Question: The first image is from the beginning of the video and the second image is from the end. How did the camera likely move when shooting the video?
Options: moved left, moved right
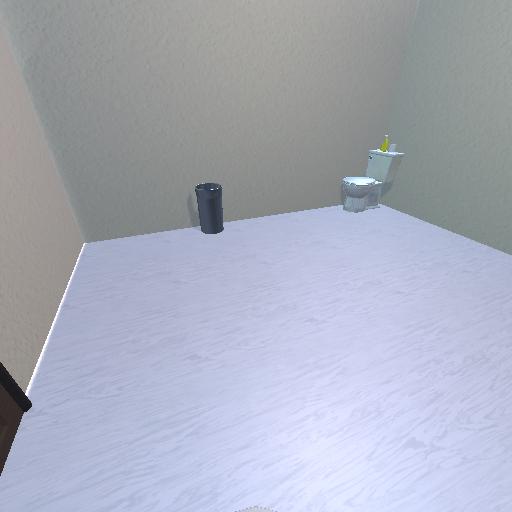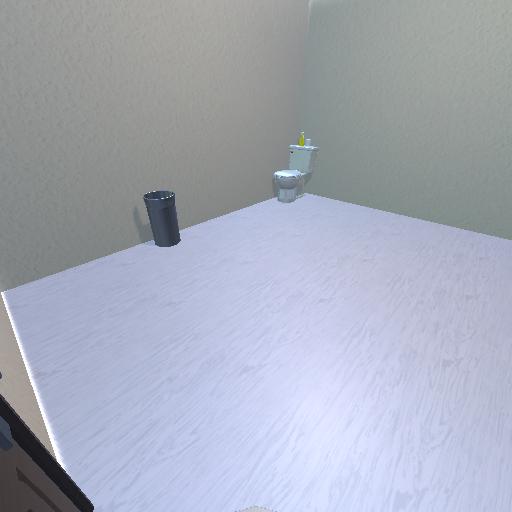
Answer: moved left